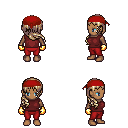
a pixel art fantasy rpg character, female body template, human, dark skin, maroon sleeveless shirt, red pants, white blonde right-swept hairstyle, red bandana, gold gloves, four views (front, back, left, right), 2x2 character sprite sheet, small pixel art, hard edges, no anti-aliasing